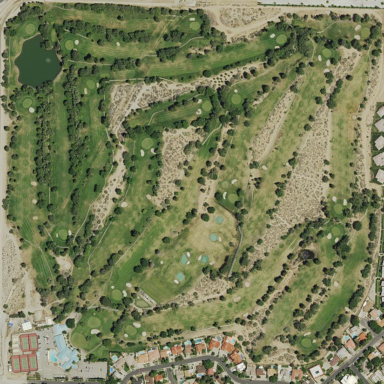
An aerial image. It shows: Golf course.